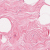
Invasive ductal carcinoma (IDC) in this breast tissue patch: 0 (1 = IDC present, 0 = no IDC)